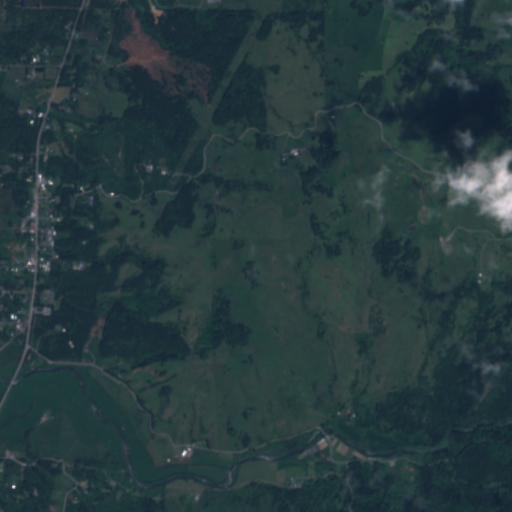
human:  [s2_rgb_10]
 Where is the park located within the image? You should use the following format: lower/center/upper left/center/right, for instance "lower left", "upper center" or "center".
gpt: The park is located in the center left of the image.
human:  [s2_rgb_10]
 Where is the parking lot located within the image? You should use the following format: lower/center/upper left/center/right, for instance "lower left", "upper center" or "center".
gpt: The parking lot is located in the center left of the image.
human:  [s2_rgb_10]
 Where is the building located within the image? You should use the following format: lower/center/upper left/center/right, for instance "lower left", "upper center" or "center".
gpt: The building is located in the center left of the image.
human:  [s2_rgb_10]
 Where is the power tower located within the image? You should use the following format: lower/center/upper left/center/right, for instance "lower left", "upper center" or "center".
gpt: There is no power tower in the image.